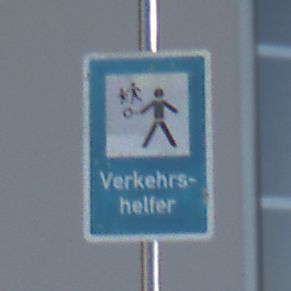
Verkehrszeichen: Verkehrshelfer
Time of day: MorningAfternoon
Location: Outdoor (Urban)
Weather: Clear
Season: NotSpecified
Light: Natural